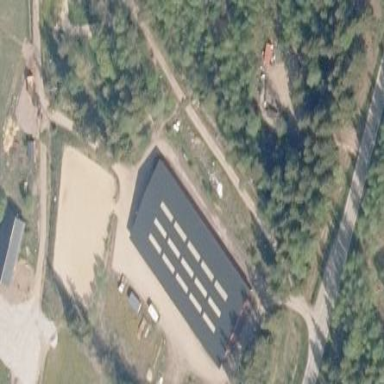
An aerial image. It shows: Manege building.